Question: Basically I want to send gps coordinates (displayed on a map in the iPhone) from the iPhone to a webserver that store the values in a database. You should then be able to retrieve these coordinates and display them on a web page.
I am thinking of a set up like this:

I want the browser to request and receive the coordinates in real time (every 10 seconds or so) and
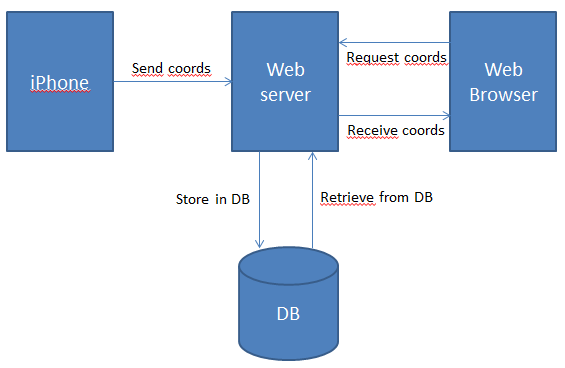
Answer: your setup makes sense. The question is, what will you use to keep the map in the browser up to date? I would suggest you check out <URL>, I think it will do exactly what you need.
Cheers,
Johannes